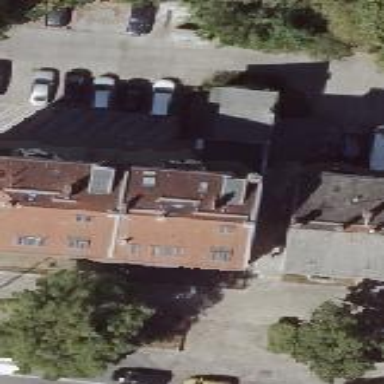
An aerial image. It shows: Hipped roof on apartment building.